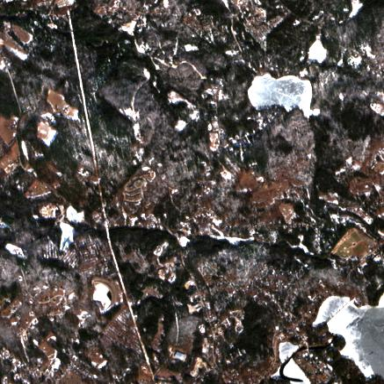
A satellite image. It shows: Area designated for winter sports.